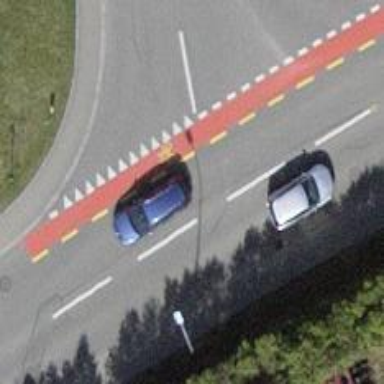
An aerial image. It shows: Secondary road with asphalt surface and designated cycle lane.